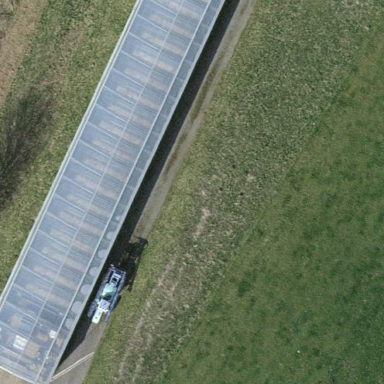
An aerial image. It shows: Greenhouse.